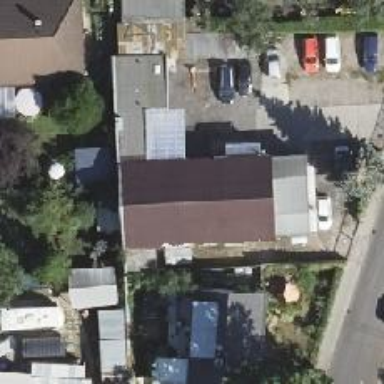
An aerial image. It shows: Car repair shop.